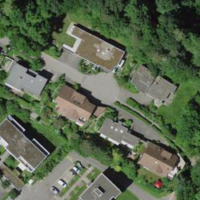
EUNIS habitat code: 55
Species observed at this site:
Convallaria majalis
Lonicera acuminata